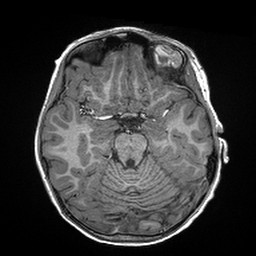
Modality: T1w
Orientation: coronal
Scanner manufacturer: siemens
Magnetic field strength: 3 T
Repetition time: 2.3 s
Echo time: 0.00298 s